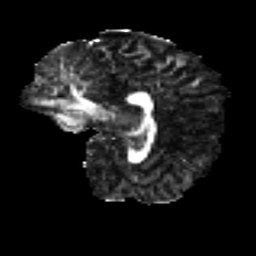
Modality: FA
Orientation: sagittal
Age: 23
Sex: female
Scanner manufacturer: ge
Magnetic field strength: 3 T
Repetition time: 7.8 s
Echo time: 0.0606 s